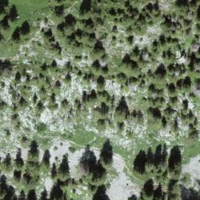
EUNIS habitat code: 32
Species observed at this site:
Laserpitium latifolium